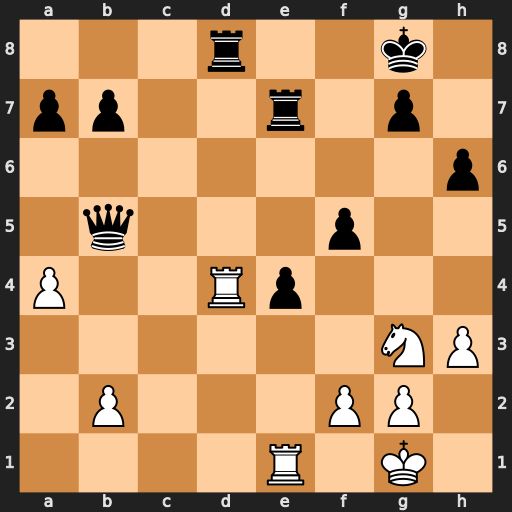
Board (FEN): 3r2k1/pp2r1p1/7p/1q3p2/P2Rp3/6NP/1P3PP1/4R1K1
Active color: w
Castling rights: -
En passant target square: -
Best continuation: Rxd8+ Re8 axb5